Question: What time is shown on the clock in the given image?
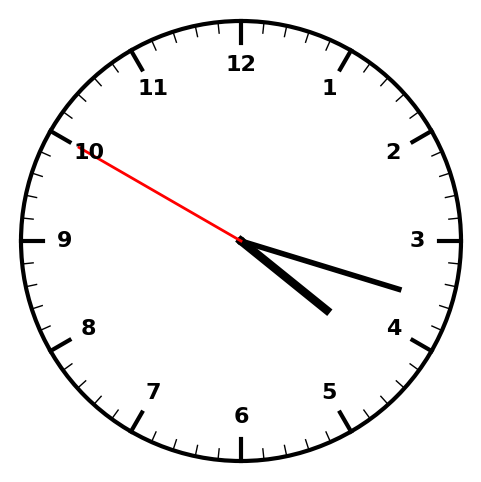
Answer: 04:17:50